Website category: university
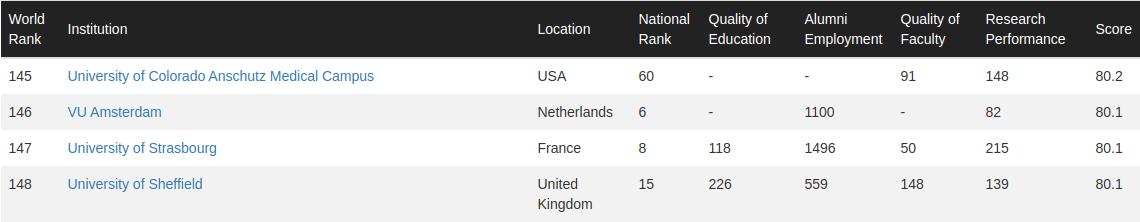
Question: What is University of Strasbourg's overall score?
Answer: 80.1

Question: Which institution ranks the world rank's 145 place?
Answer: University of Colorado Anschutz Medical Campus

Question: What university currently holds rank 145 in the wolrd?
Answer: University of Colorado Anschutz Medical Campus

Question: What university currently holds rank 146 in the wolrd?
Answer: VU Amsterdam

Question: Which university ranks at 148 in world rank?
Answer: University of Sheffield

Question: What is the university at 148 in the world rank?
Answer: University of Sheffield

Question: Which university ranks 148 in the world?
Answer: University of Sheffield

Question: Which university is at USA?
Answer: University of Colorado Anschutz Medical Campus

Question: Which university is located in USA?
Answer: University of Colorado Anschutz Medical Campus

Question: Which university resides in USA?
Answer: University of Colorado Anschutz Medical Campus

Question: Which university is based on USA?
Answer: University of Colorado Anschutz Medical Campus

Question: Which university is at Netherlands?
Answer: VU Amsterdam

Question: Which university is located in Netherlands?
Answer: VU Amsterdam

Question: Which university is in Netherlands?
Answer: VU Amsterdam

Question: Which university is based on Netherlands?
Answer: VU Amsterdam

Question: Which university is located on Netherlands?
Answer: VU Amsterdam

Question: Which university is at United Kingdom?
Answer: University of Sheffield

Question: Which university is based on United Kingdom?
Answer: University of Sheffield

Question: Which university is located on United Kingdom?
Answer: University of Sheffield

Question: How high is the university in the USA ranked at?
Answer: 145

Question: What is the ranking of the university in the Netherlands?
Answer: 146

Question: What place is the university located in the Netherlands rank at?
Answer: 146

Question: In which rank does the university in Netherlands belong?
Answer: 146

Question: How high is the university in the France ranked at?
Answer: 147

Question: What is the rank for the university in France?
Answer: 147

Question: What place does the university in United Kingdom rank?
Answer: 148

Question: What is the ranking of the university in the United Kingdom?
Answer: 148

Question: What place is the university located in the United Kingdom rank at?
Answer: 148

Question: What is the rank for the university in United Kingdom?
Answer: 148

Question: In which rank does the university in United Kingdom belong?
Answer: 148

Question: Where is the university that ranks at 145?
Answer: USA

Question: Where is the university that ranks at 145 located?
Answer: USA

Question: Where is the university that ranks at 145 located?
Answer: USA

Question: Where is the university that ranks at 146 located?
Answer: Netherlands

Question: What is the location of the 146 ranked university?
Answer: Netherlands

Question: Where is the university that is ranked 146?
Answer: Netherlands

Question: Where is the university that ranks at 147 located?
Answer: France

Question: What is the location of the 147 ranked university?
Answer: France

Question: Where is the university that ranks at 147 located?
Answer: France

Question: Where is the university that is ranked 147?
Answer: France

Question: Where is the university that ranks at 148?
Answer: United Kingdom

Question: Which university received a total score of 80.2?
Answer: University of Colorado Anschutz Medical Campus

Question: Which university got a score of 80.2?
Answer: University of Colorado Anschutz Medical Campus